Field crop: maize
Growth stage: 2
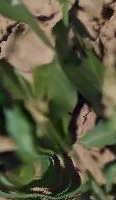
Species: maize